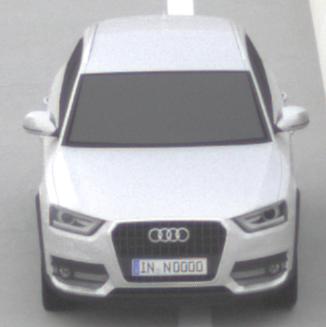
Make: Audi
Model: Q3 1.4 TFSI
Detailed model: Q3 (8U)
Model produced from: 2013/07
Model produced until: 2014/10
Doors: 5
Color: white
Road condition: dry road
Daytime: morning or afternoon
Contrast: low contrast